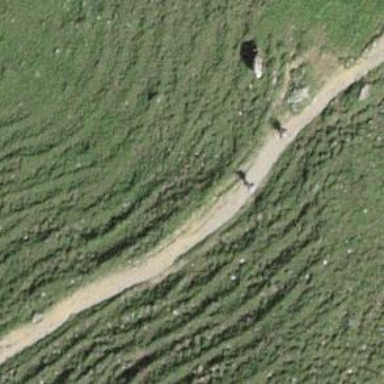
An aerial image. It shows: Path with excellent trail visibility.